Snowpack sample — Buffalo Mountain, Silverthorne, Colorado, USA (2/22/26, 2:02 PM MST)
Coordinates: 39.622, -106.113
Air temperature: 33 °F
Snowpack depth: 63 cm
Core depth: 40 cm
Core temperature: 26.6 °F
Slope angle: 11°, slope face: 116°
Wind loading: low
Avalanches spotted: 0
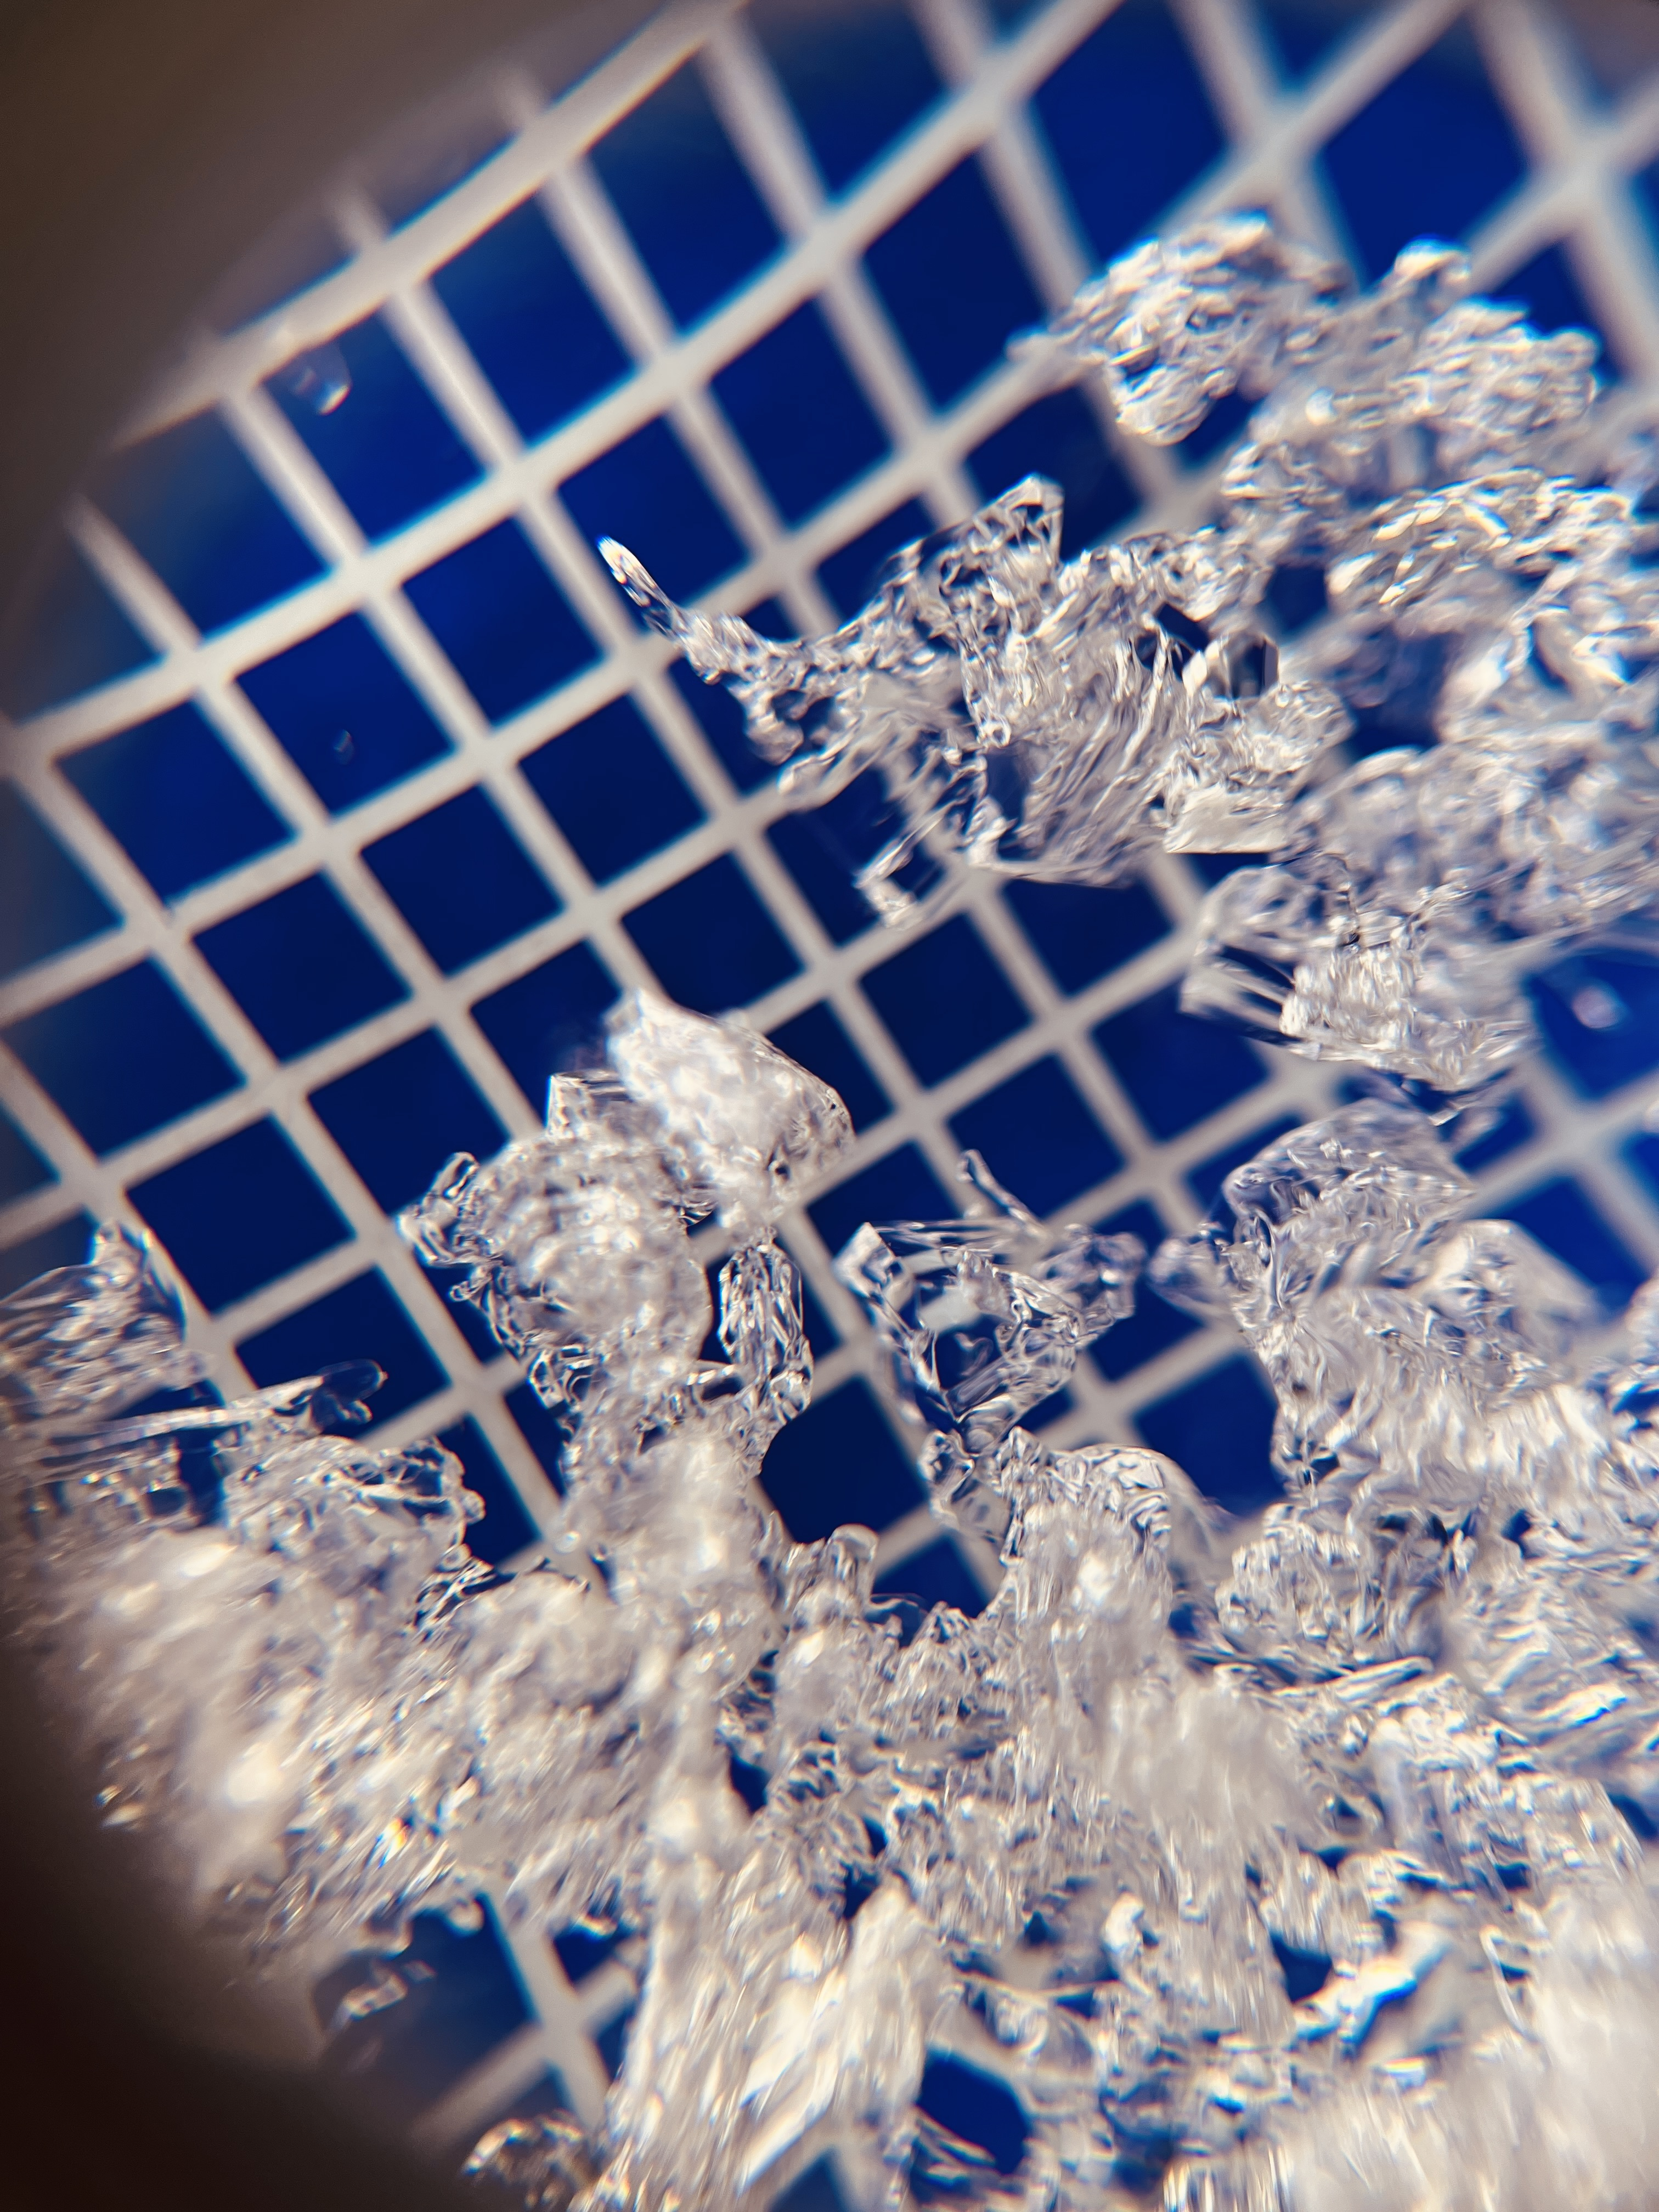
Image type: magnified_profile
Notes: In a firebreak similar to site 1, minimal wind loading with no spotted avalanches (not many faces in view though)